Question: I write RSSReader in Smalltalk so I have two Model classes: RSSModel (title, entries) and EntryModel (title, image, content, date)
I have list of EntryView (inherits from UI.View) now I have RSSView and my displayOn method is going to display entries vertically with gap between each:
'''
| dy iView gap |
gap := 5.
dy := 0.
1 to: model entries size
do:
[:i |
iView := EntryView model: (model entries at: i).
iView displayOn: aGC at: 0 @ dy.
dy := dy + 89 + gap]
'''
and the result is:

I am not sure if I do it right way so If you have better solution for display RSSView please tell me.
Questions:
1. How to get height of entry? Now I write dy:=dy+89+gap where 89 is hardcoded height of entry.
2. How to enable scrollbars to scroll entries in window?
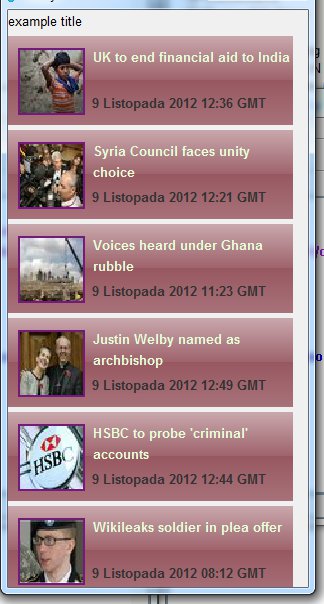
Answer: How to get the height of the entry? Use:
'''
"entry bounds height"
'''
How to enable scrollbars?
To answer this, I'll first point out that the way you're getting the EntryView's displayed isn't really the best way. You want to create a custom control like I explained in your other question <URL>. You can use a CompositeView for the view and add each of the EntryViews into the composite using add:at:.
Once you have that, you can go to the Details tab in the UIPainter property editor of the view and turn on Vertical scroll bars.